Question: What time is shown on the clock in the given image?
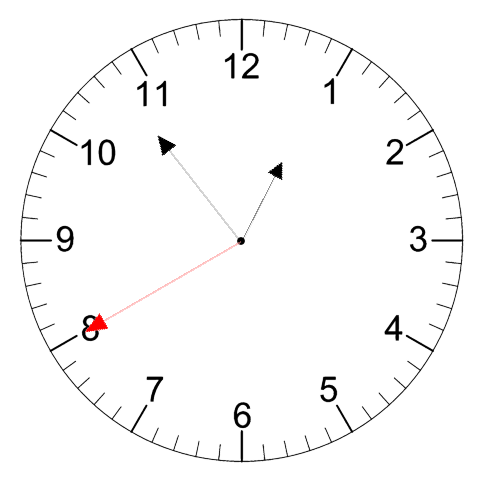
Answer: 12:53:40